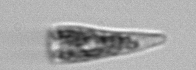
Label: Licmophora